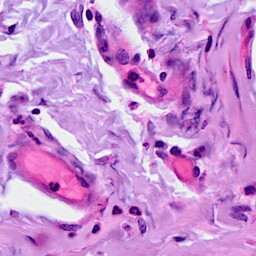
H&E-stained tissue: Breast